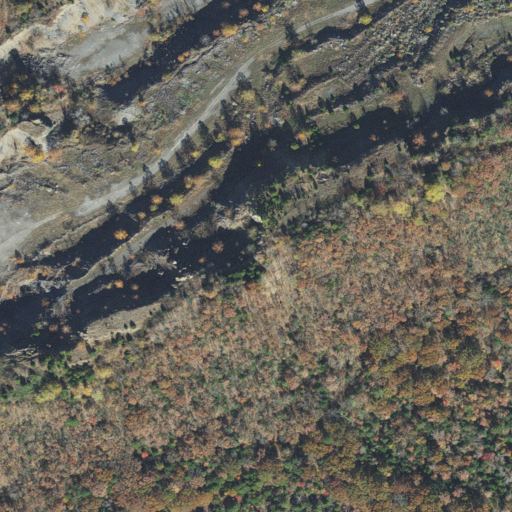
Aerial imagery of mountain in Arkansas named Jefferson Mountain containing deciduous forest, barren land, grassland, mixed forest, pasture, and evergreen forest